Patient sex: F
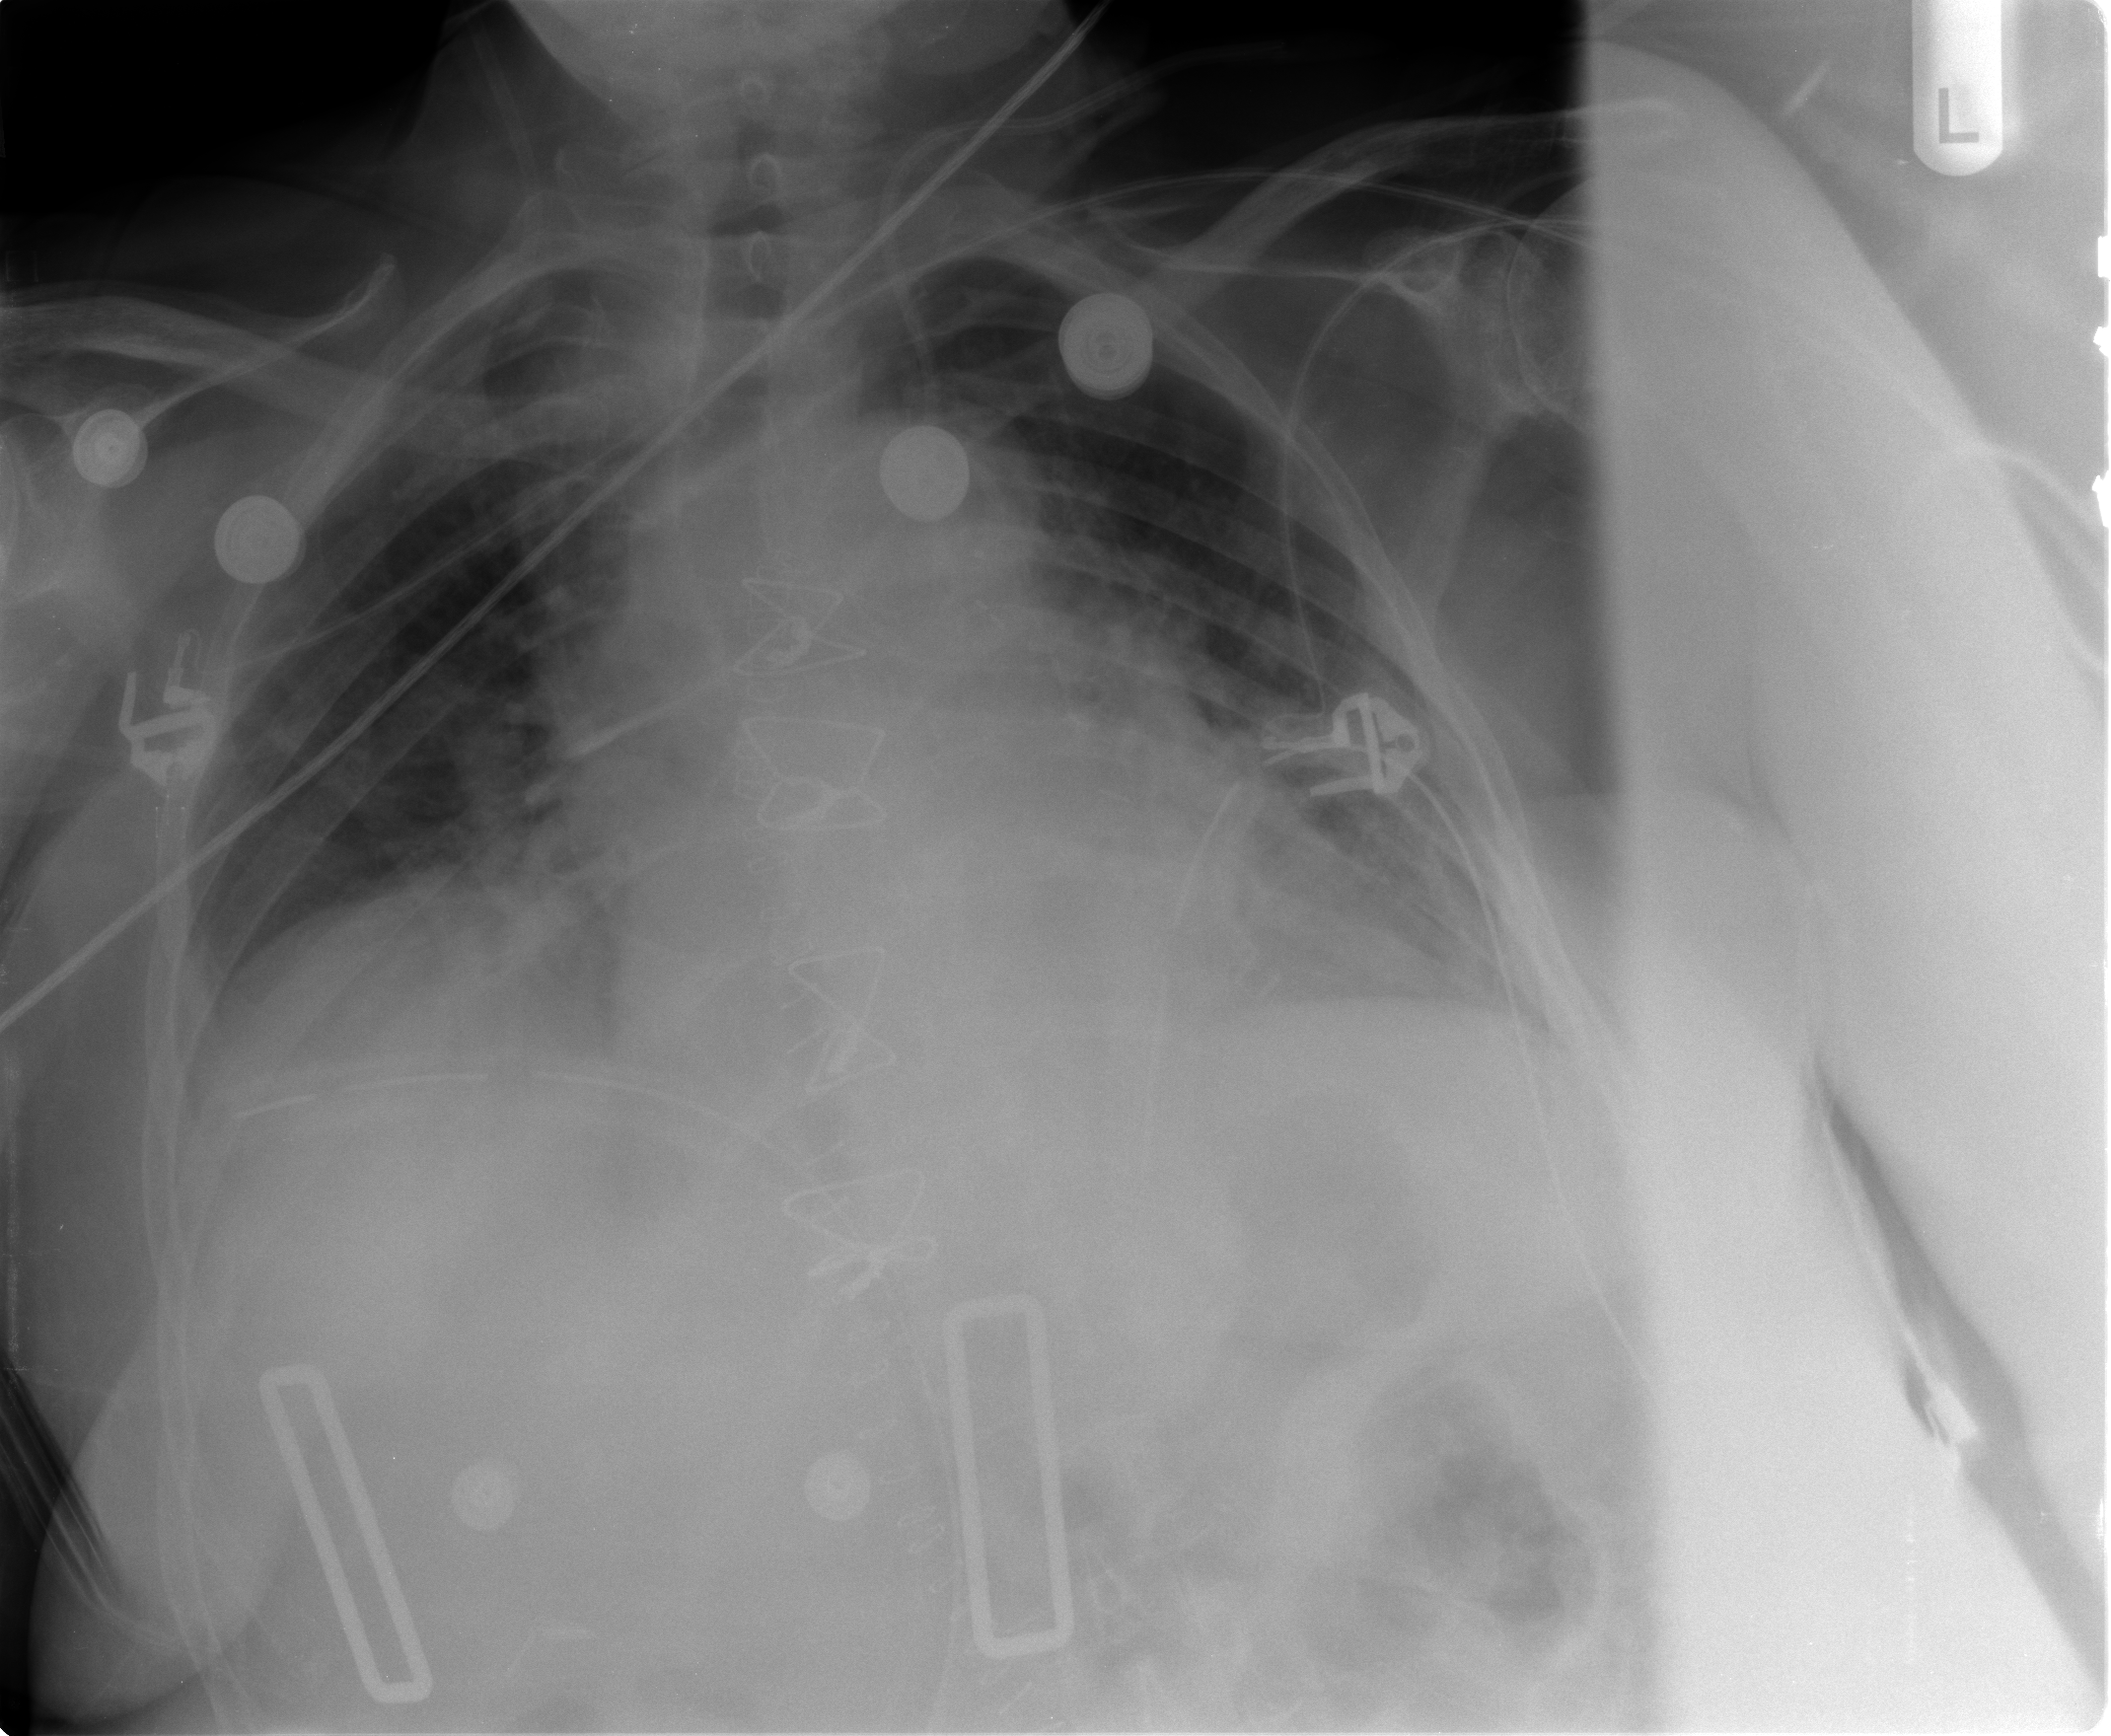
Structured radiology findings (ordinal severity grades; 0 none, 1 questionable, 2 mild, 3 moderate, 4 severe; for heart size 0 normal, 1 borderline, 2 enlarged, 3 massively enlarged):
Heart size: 2
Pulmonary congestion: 2
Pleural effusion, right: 1
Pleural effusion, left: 2
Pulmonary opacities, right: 0
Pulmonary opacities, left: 2
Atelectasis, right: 2
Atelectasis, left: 2